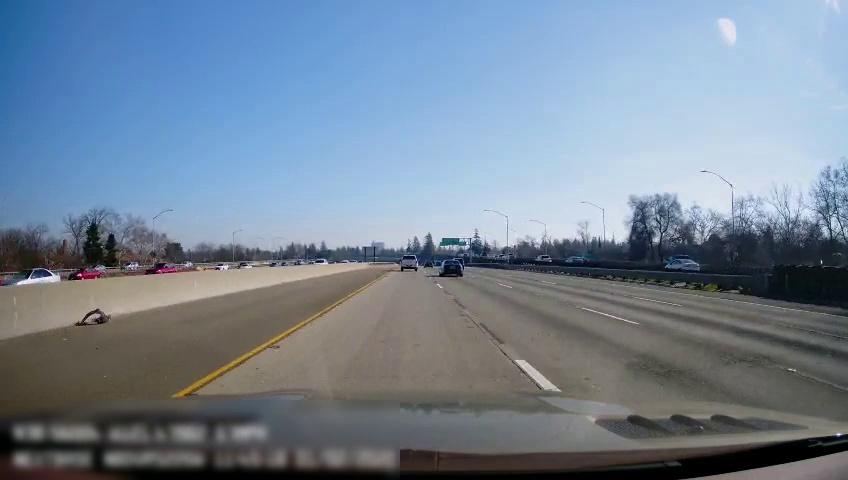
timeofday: Day
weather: Sunny
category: Vehicles | Car
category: Vehicles | Car
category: Vehicles | Car
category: Vehicles | Car
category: Vehicles | SUV
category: Vehicles | Car
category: Vehicles | Car
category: Vehicles | Car
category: Vehicles | Van
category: Drivable Space
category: Vehicles | Truck
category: Vehicles | Truck
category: Vehicles | Car
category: Vehicles | SUV
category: Vehicles | Car
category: Vehicles | Car
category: Vehicles | Car
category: Lanes | Current Lane
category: Lanes | Current Lane
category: Lanes | Alternate Lane
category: Lanes | Alternate Lane
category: Lanes | Alternate Lane
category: Traffic | Signs
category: Traffic | Signs
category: Traffic | Signs